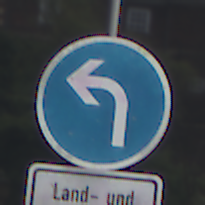
Verkehrszeichen: VorgeschriebeneFahrtrichtungLinks
Zusatzzeichen unten: BesondereFahrzeugeUndTransportgueter8
Umgebung: Outdoor, Urban
Tageszeit: Midday
Wetter: Overcast
Licht: Natural
Jahreszeit: NotSpecified
Kontrast: LowContrast